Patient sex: F
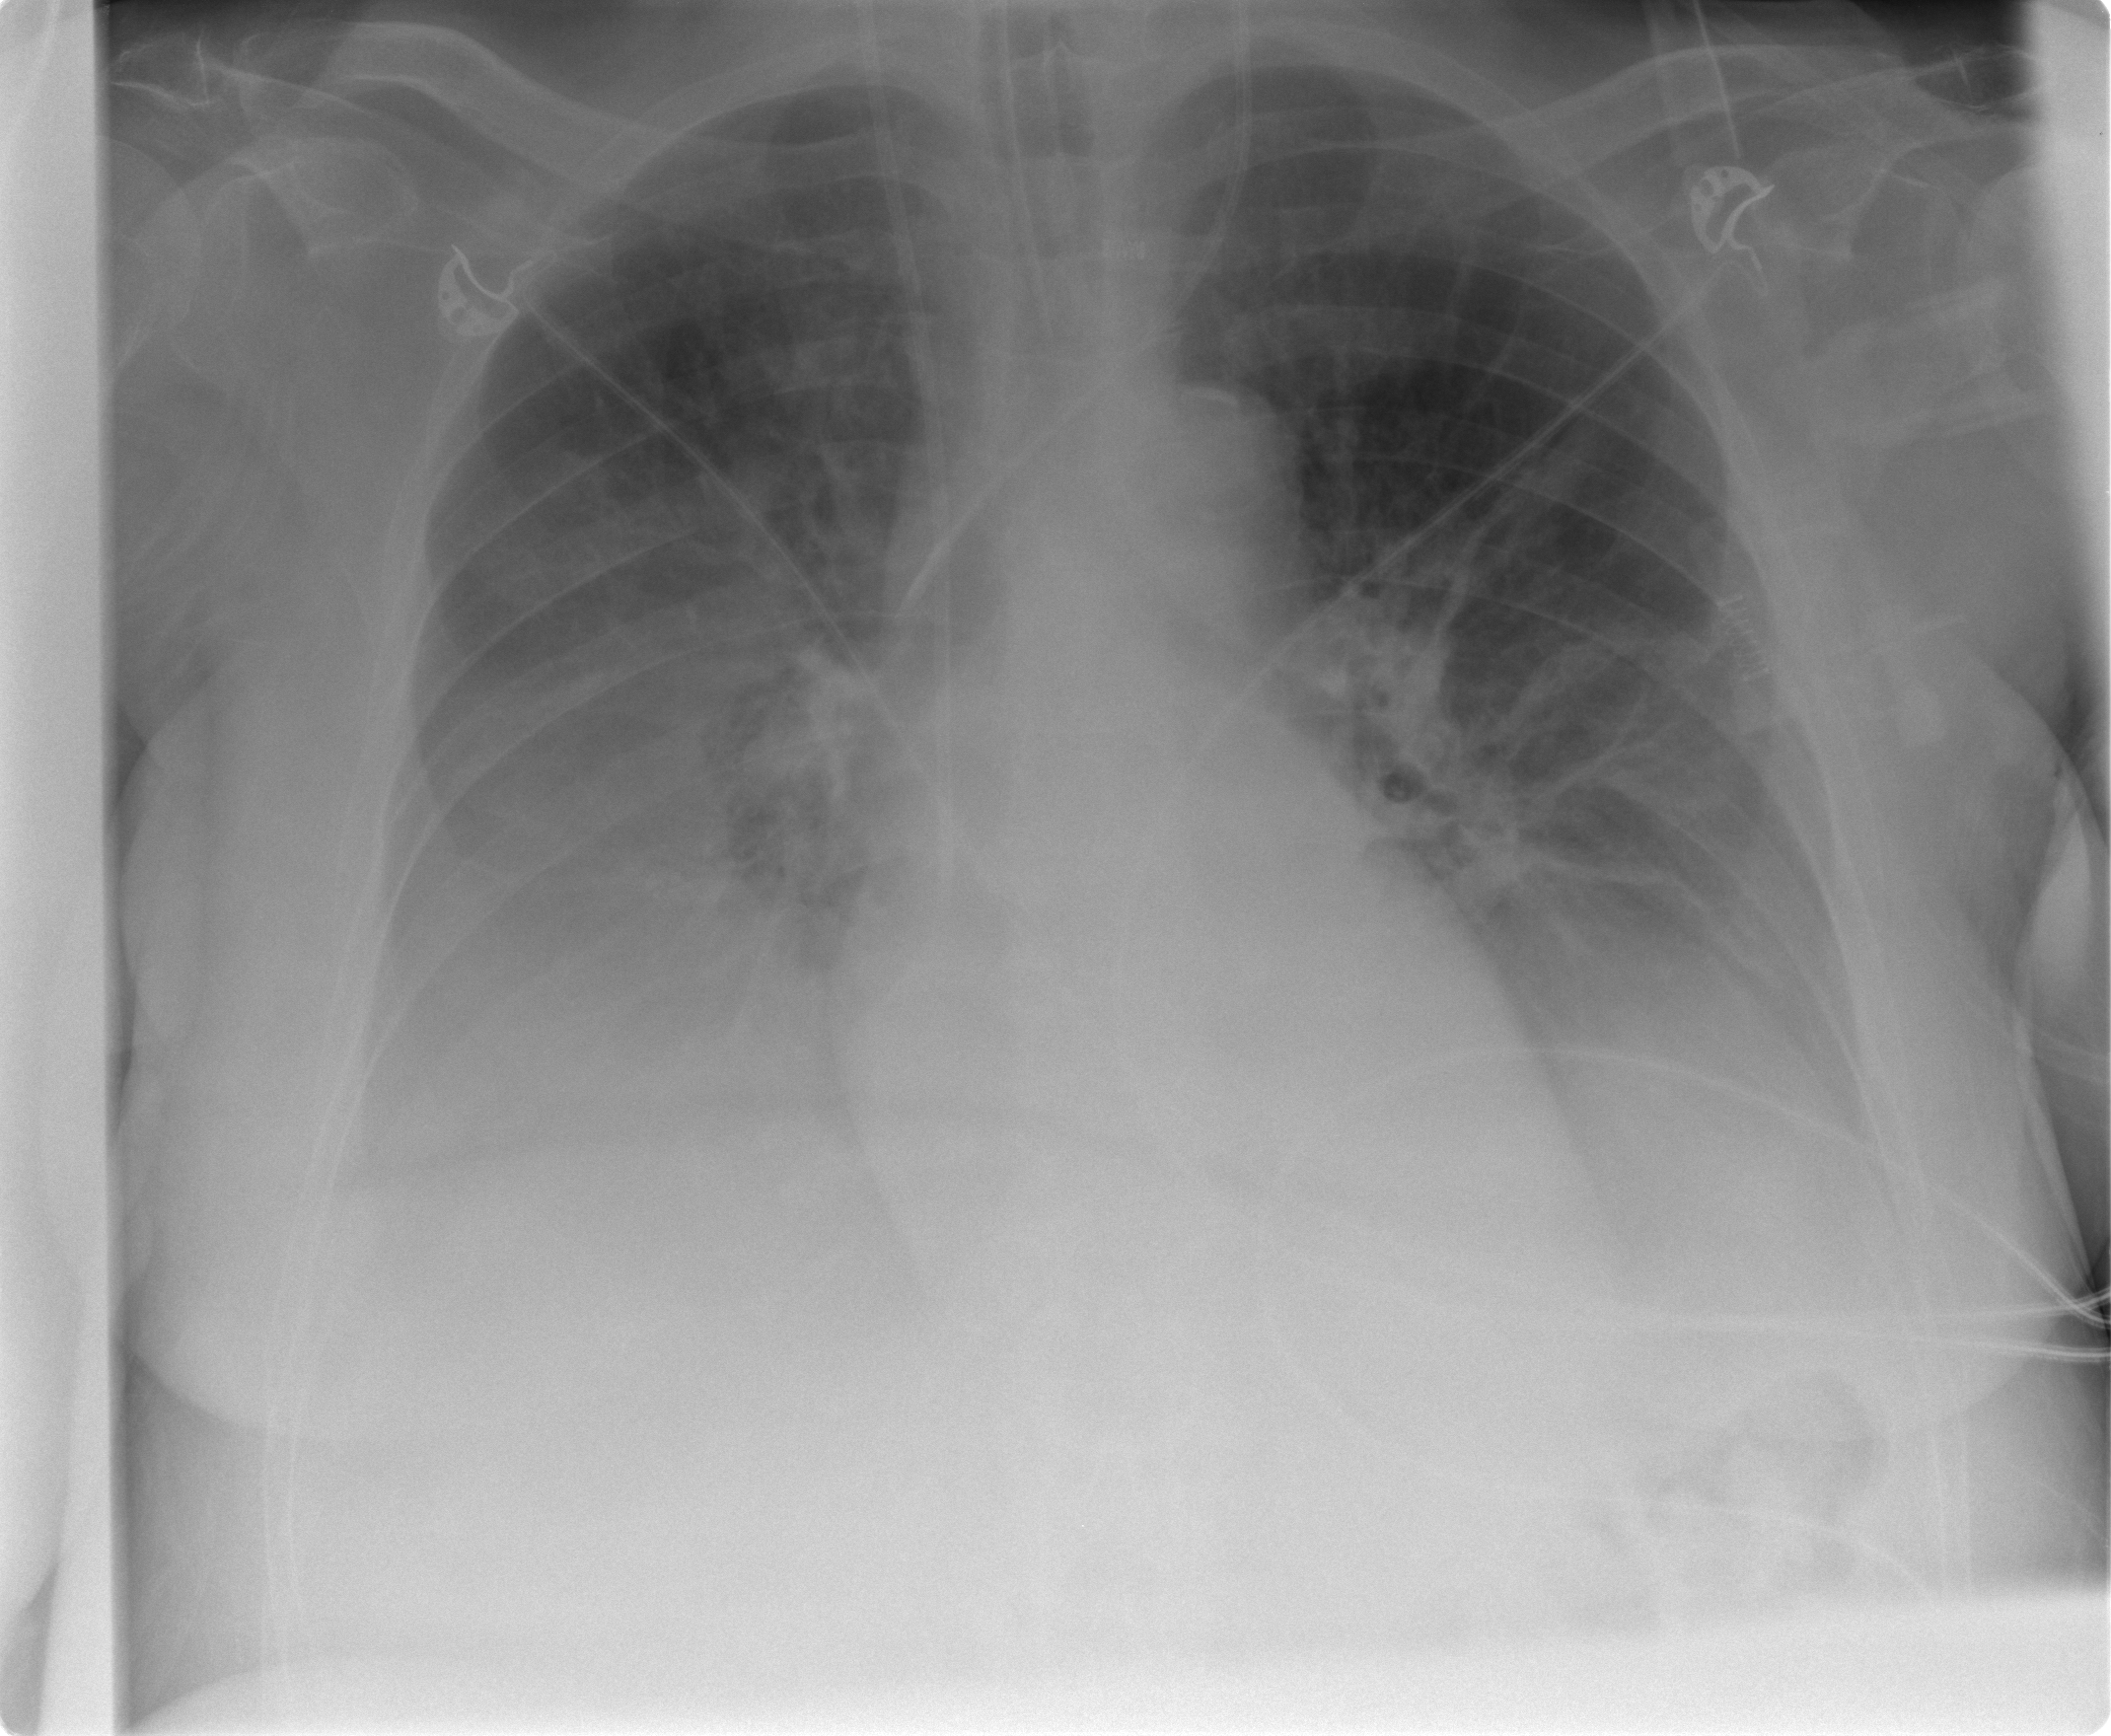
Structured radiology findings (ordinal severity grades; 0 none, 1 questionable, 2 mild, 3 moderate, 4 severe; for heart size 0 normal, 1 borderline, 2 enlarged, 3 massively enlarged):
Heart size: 0
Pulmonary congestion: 2
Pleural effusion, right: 3
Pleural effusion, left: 2
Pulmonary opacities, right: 0
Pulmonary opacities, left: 0
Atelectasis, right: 0
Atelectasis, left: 0